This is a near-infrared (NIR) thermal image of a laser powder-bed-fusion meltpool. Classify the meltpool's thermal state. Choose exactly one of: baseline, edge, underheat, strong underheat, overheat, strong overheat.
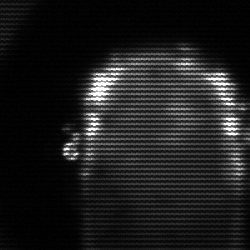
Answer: baseline